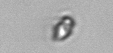
Label: Heterocapsa_rotundata